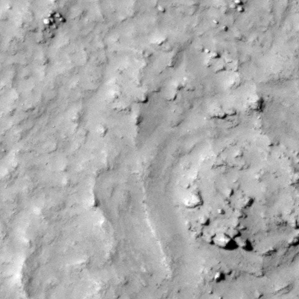
Label: non_frost